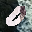
Label: 0